【题型】解答题　【知识点】解析几何　【难度】easy
（1）过点$P(0,1)$作直线$l$使它被直线$l_1:2x+y-8=0$和$l_2:x-3y+10=0$截得的线段被点$P$平分，求直线$l$的方程；\\
（2）光线沿直线$l_1:x-2y+5=0$射入，遇直线$l:3x-2y+7=0$后反射，求反射光线所在的直线方程．\\
【解答】
\noindent \textbf{【答案】}（1）$x+4y-4=0$；（2）$29x-2y+33=0$．\\

\noindent \textbf{【分析】}（1）设$l_1$与$l$的交点为$A(a,8-2a)$，则根据点$A$关于点$P$的对称点$B(-a,2a-6)$在$l_2$上，求得$a$的值，再根据点$A$和$P$的坐标求出直线$l$的方程；\\

（2）先求得反射点$M$的坐标，在直线$l_1$上取一点$P(-5,0)$，设$P$关于直线$l$的对称点$P'(x_0,y_0)$，求得$P'(x_0,y_0)$，再利用直线的两点式方程可得所求反射光线所在直线的方程．\\

\noindent \textbf{【详解】}解：（1）设$l_1$与$l$的交点为$A(a,8-2a)$，则由题意知，点$A$关于点$P$的对称点$B(-a,2a-6)$在$l_2$上，\\
代入$l_2$的方程得$-a-3(2a-6)+10=0$，$\therefore a=4$，\\
即点$A(4,0)$在直线$l$上，所以直线$l$的方程为$x+4y-4=0$．\\

\noindent （2）由$\begin{cases}x-2y+5=0\\3x-2y+7=0\end{cases}$，得$\begin{cases}x=-1\\y=2\end{cases}$，$\therefore$反射点$M$的坐标为$(-1,2)$．\\
又取直线$x-2y+5=0$上一点$P(-5,0)$，设$P$关于直线$l$的对称点$P'(x_0,y_0)$，\\
由$PP'\perp l$可知，$k_{PP'}=-\dfrac{2}{3}=\dfrac{y_0}{x_0+5}$．而$PP'$的中点$Q$的坐标为$\left(\dfrac{x_0-5}{2},\dfrac{y_0}{2}\right)$．\\
又$Q$点在$l$上，$\therefore 3\cdot\dfrac{x_0-5}{2}-2\cdot\dfrac{y_0}{2}+7=0$．\\
由$\begin{cases}\dfrac{y_0}{x_0+5}=-\dfrac{2}{3}\\\dfrac{3}{2}(x_0-5)-y_0+7=0\end{cases}$得$\begin{cases}x_0=-\dfrac{17}{13}\\y_0=-\dfrac{32}{13}\end{cases}$，\\
根据直线的两点式方程可得所求反射光线所在直线的方程为$29x-2y+33=0$．

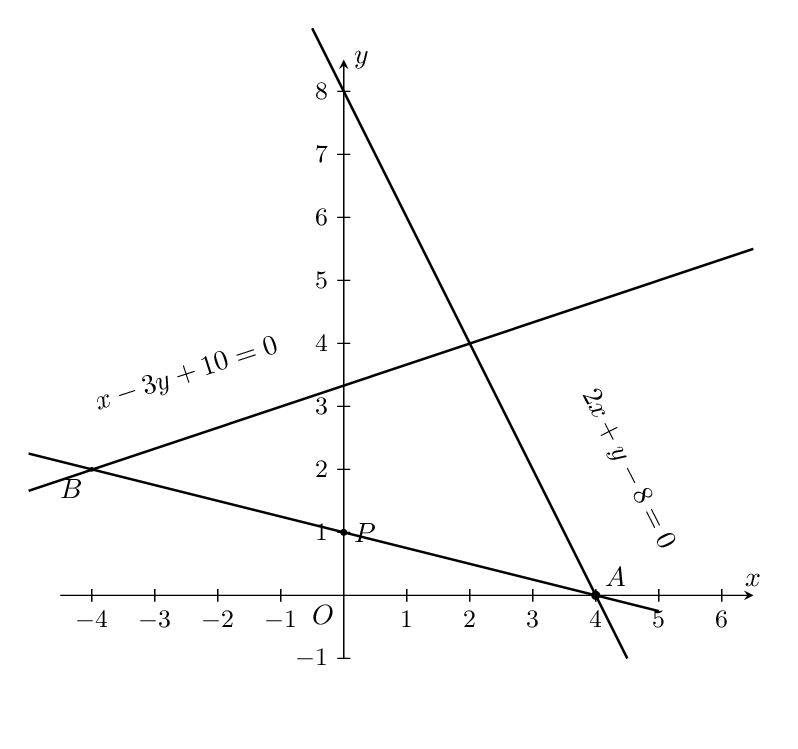
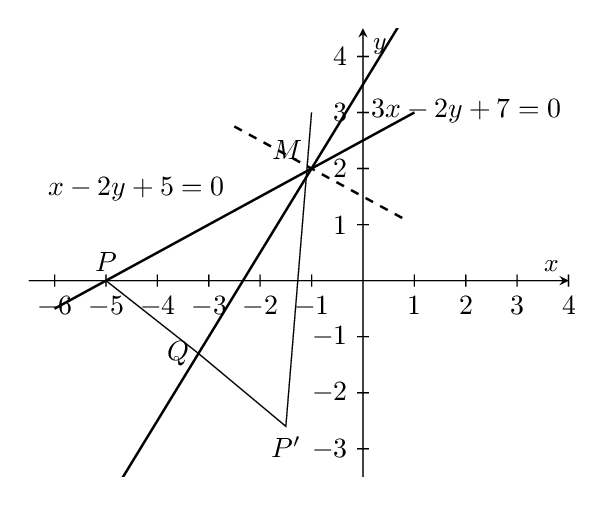